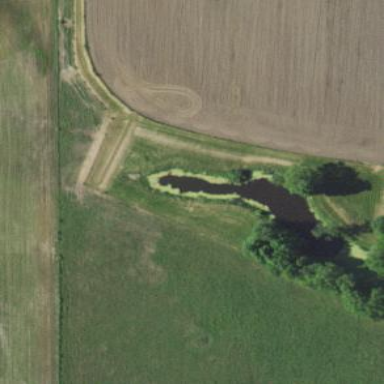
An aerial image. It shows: Serene pond surrounded by nature.